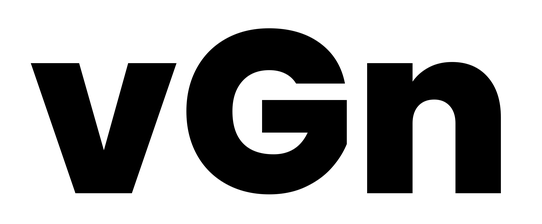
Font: Poppins-ExtraBold